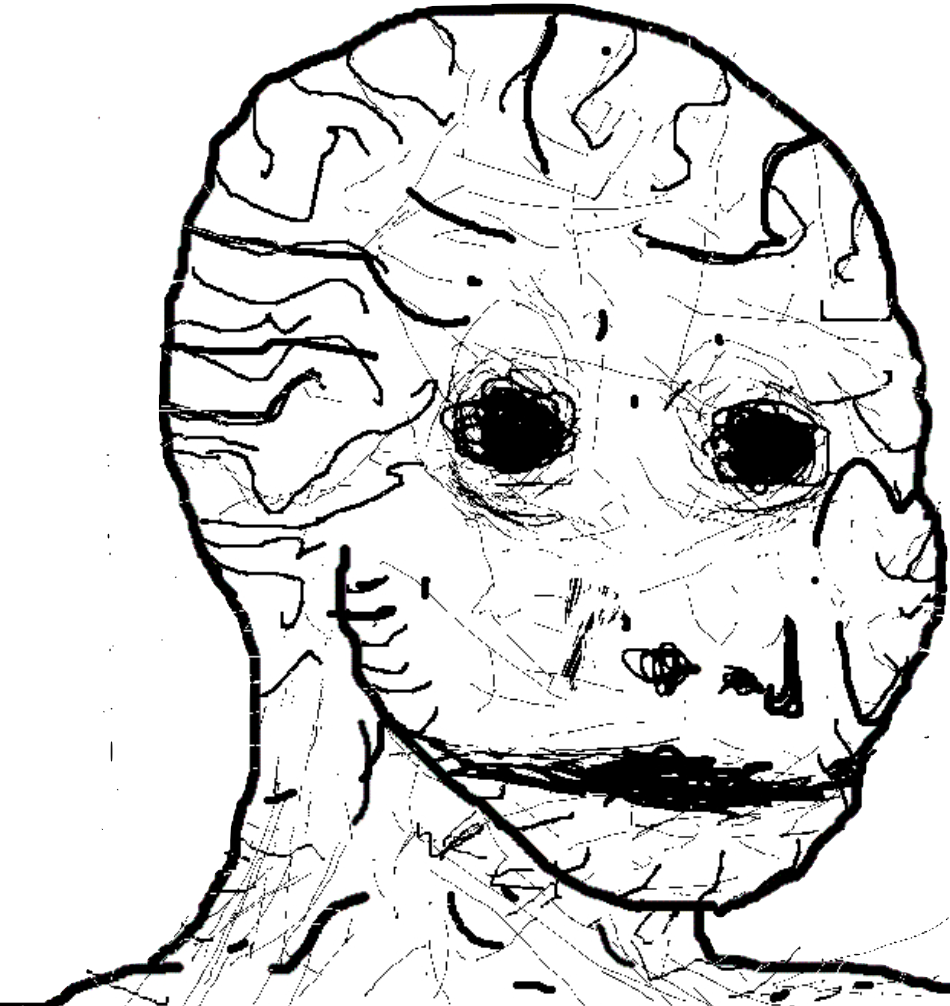
Label: 5_Oomer